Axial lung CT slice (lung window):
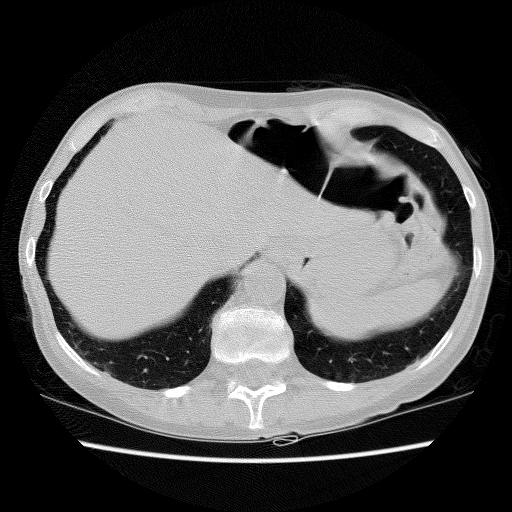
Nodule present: no